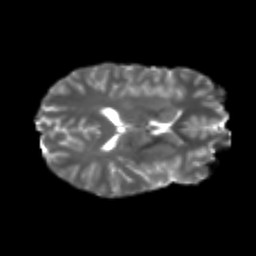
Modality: T2w
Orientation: axial
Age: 20
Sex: female
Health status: healthy
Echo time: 0.074 s